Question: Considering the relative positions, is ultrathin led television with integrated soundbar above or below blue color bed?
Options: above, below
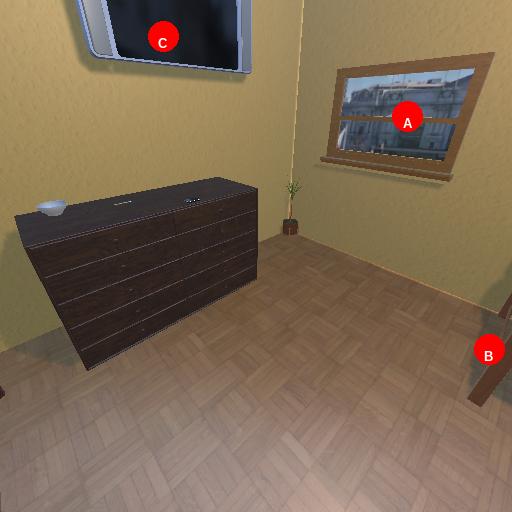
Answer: above